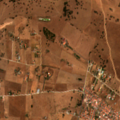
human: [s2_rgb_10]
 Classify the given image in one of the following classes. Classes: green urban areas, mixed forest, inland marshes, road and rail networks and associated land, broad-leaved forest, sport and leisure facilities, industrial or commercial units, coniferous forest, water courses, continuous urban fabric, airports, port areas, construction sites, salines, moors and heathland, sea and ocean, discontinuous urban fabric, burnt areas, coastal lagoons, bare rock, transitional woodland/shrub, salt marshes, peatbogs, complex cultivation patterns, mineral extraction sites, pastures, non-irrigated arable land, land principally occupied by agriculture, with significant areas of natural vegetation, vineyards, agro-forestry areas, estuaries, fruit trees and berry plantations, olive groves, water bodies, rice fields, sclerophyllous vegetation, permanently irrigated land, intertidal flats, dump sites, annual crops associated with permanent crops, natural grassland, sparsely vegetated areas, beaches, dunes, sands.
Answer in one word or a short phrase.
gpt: discontinuous urban fabric, non-irrigated arable land, pastures, complex cultivation patterns